Question: How can I set a default image to display when my other categories don't have any images? The problem I have at the moment is that it is showing the same image and date for the other categories which does not have any images yet. See the picture below for the current situation.
My code:
'''
<?php
include ('../../includes/connect.php');
$query = "SELECT * FROM gallery_category";
$res=mysql_query($query,$connection);
?>
<!DOCTYPE html">
<html>
<head>
<title>Home</title>
</head>
<body>
<a href="../main.php">Back</a><br />
<a href="upload.php">Upload more images</a> | <a href="add_cat.php">Add or
Delete a Category</a>
<?php while($row=mysql_fetch_array($res)){ $id=$row['id']; ?>
<h3><a href="plugin/index.php?id=<?php echo $row['id']; ?>">
<?php echo $row['name']; ?> (<?php $query1 = "SELECT * FROM images WHERE id=$id";
$result = mysql_query($query1,$connection);echo mysql_num_rows($result);?>)
</a></h3>
<?php $result = mysql_query("SELECT * FROM images WHERE id=$id ORDER BY RAND() ");
while($row = mysql_fetch_assoc($result)){
$date =$row['date'];
$name =$row['name'];
} ?>
<a href="image2.php?id=<?php echo $id; ?>"><img src="<?php echo
'upload/resized_'.$name; ?>" width="200" height="auto" /></a><br/>
<?php echo 'Date: '.$date;
}
?>
</body>
</html>
'''
The current situation:

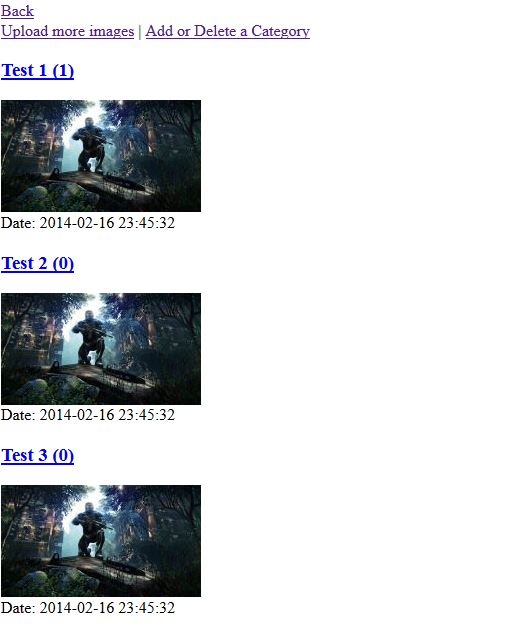
Answer: you need to check if image exists and act accordingly.
'''
while($row = mysql_fetch_assoc($result)){
if($row['date'])
$date =$row['date'];
else
$date = $default_date; //date you need to display when no image is found
if($row['name'])
$name =$row['name'];
else
$name =$default_name; //image name you need to display when no image is found
}
'''